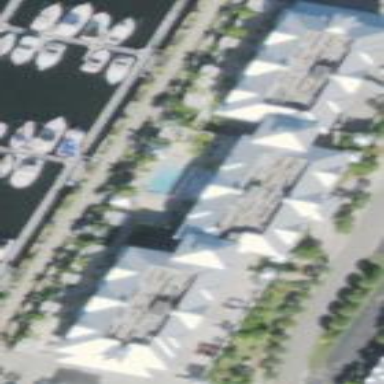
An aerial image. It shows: Hotel building.